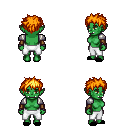
a pixel art fantasy rpg character, female body template, orc, green skin, steel arm armor, white pants, light blonde bedhead hairstyle, leather bracers, black slippers, four views (front, back, left, right), 2x2 character sprite sheet, small pixel art, hard edges, no anti-aliasing